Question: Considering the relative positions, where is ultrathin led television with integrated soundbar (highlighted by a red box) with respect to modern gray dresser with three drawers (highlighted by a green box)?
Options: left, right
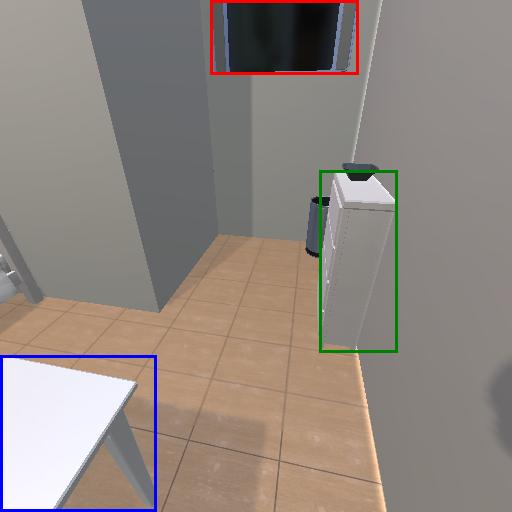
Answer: left